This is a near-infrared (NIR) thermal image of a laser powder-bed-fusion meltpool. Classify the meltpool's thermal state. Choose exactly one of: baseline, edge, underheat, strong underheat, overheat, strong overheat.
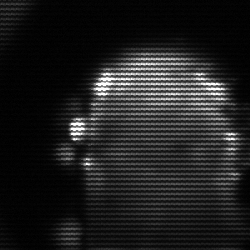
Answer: baseline